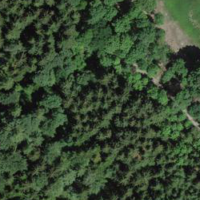
EUNIS habitat code: 44
Species observed at this site:
Neottia ovata
Lamium maculatum